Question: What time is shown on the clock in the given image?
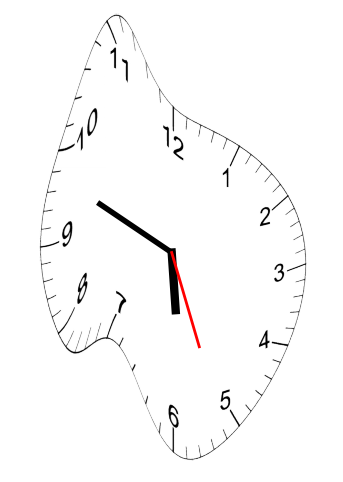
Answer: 05:48:26